Interaction volume radius: 10 \u00c5
Interaction volume height: 10 \u00c5
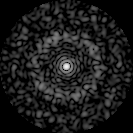
Disorder parameter: 0.8395